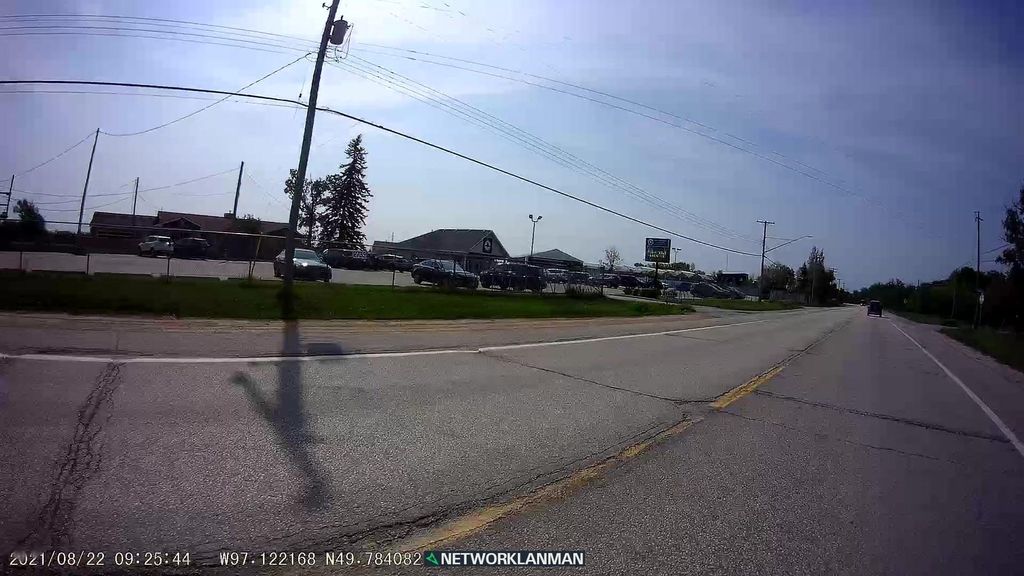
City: winnipeg